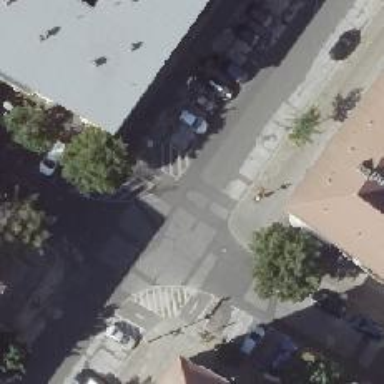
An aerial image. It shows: Unmarked road crossing.